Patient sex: M
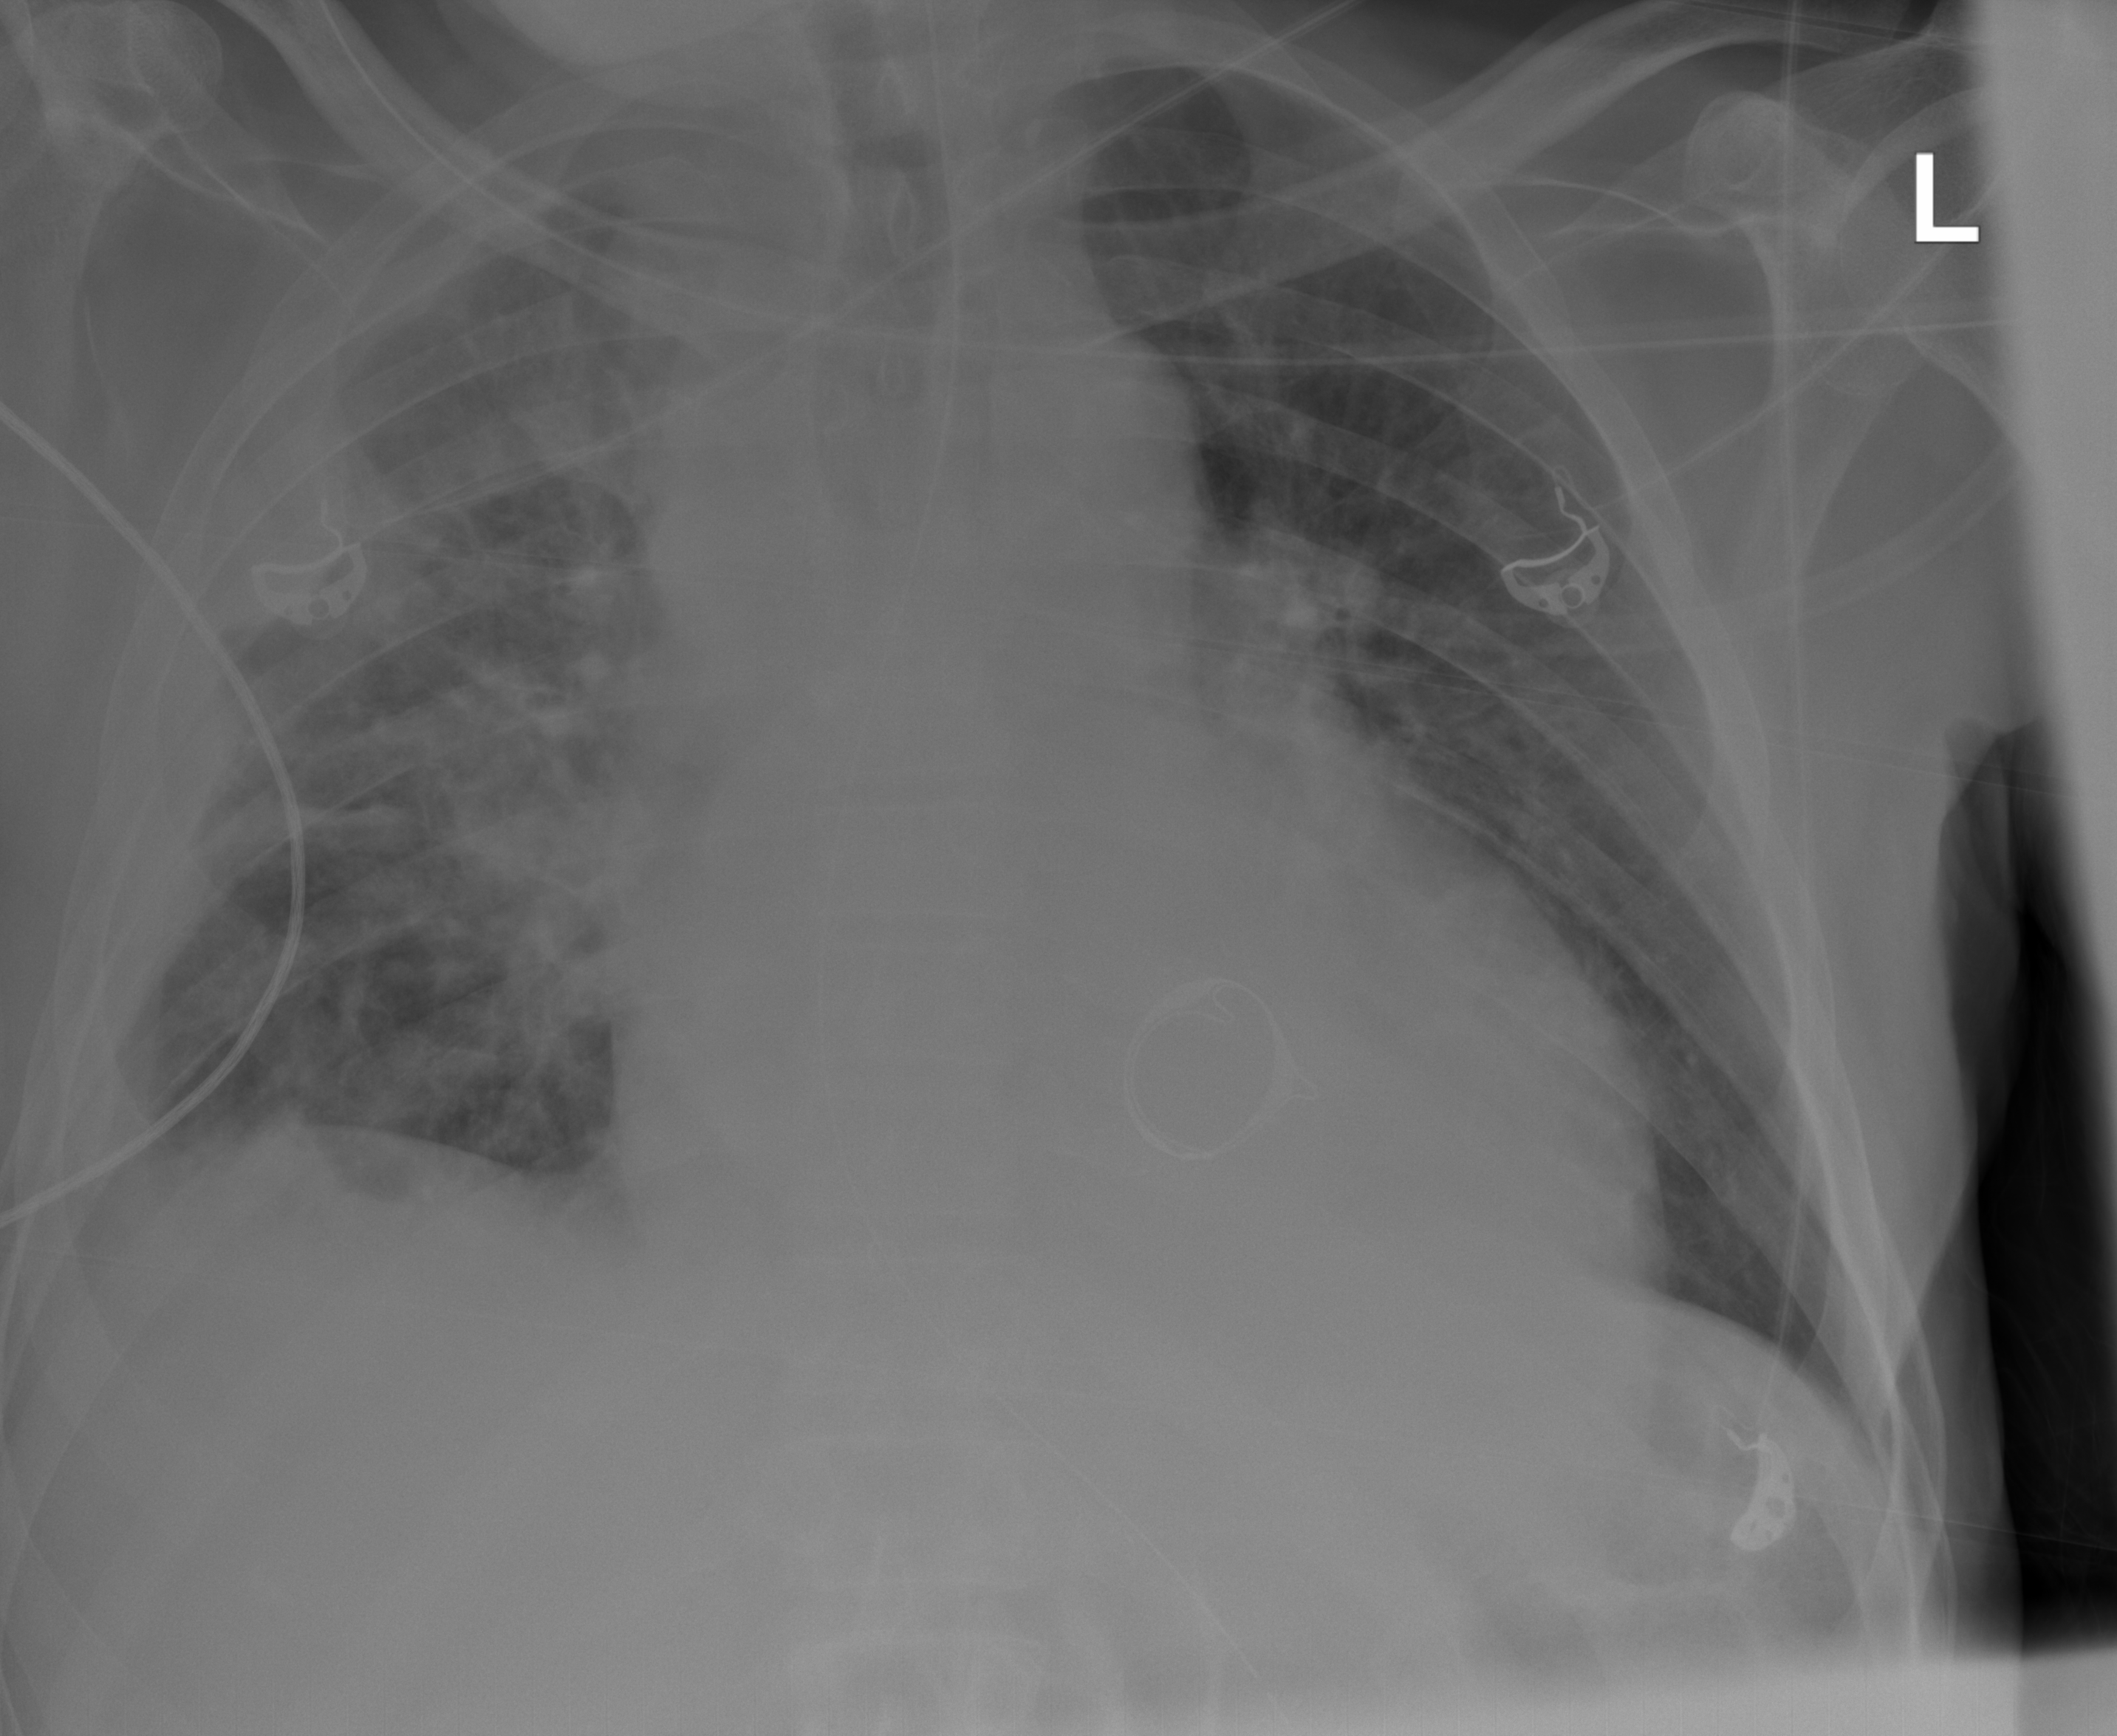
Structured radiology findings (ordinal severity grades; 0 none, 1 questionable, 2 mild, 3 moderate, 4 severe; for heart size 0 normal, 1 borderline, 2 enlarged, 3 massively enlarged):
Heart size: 3
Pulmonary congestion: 0
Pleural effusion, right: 2
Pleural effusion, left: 0
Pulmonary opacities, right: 2
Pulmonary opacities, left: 0
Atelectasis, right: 3
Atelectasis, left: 0